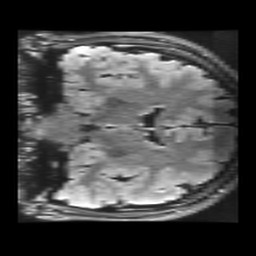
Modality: FLAIR
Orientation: coronal
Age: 21
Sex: female
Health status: healthy
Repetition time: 12 s
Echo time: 0.09782 s